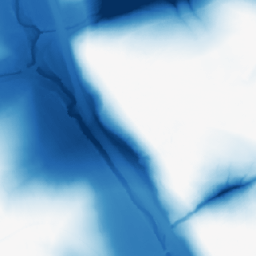
Category: morphological
Decomposition family: morphological
Decomposition parameters: operation: closing
size: 100
Upsampling method: area
Upsampling parameters: scale: 4
Upsampling scale: 4